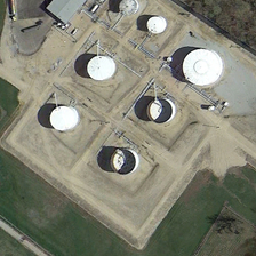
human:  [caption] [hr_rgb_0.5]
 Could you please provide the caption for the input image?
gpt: Tanks vary in size.

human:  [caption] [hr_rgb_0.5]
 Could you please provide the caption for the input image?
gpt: Tanks come in different sizes.

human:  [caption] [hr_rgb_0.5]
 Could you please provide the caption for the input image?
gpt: The tank size is different.

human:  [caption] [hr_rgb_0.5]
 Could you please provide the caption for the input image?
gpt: The green grass around the reservoir.

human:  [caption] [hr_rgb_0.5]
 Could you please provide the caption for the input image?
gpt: The green grass around the oil tank.